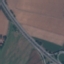
Label: Highway